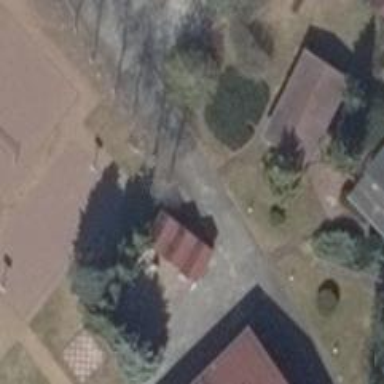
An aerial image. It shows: Driveway.